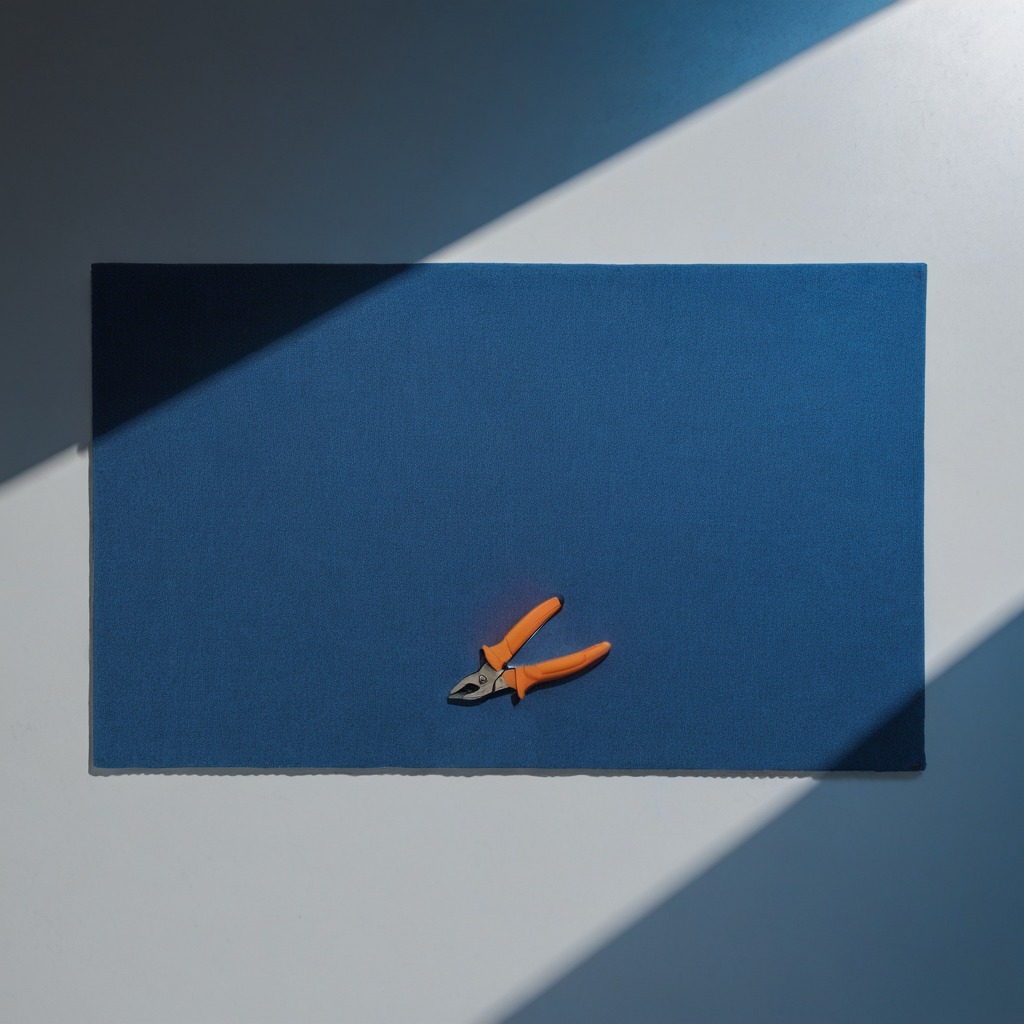
A plier is lying on the clean granite tabletop.